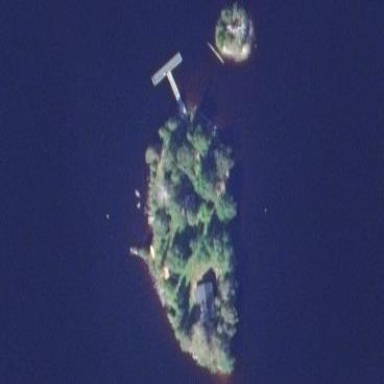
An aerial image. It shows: Island.